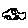
Label: car